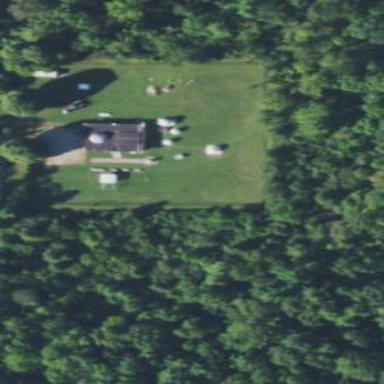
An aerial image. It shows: Observatory site.